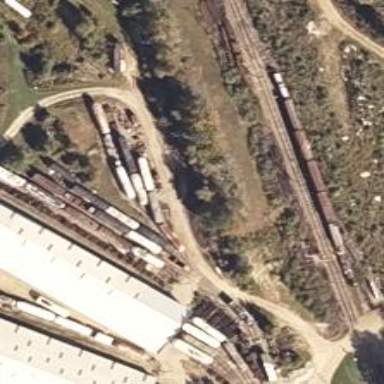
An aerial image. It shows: Tram railway passing through service yard.